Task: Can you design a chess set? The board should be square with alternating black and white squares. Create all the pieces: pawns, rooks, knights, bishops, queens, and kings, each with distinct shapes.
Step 4852:
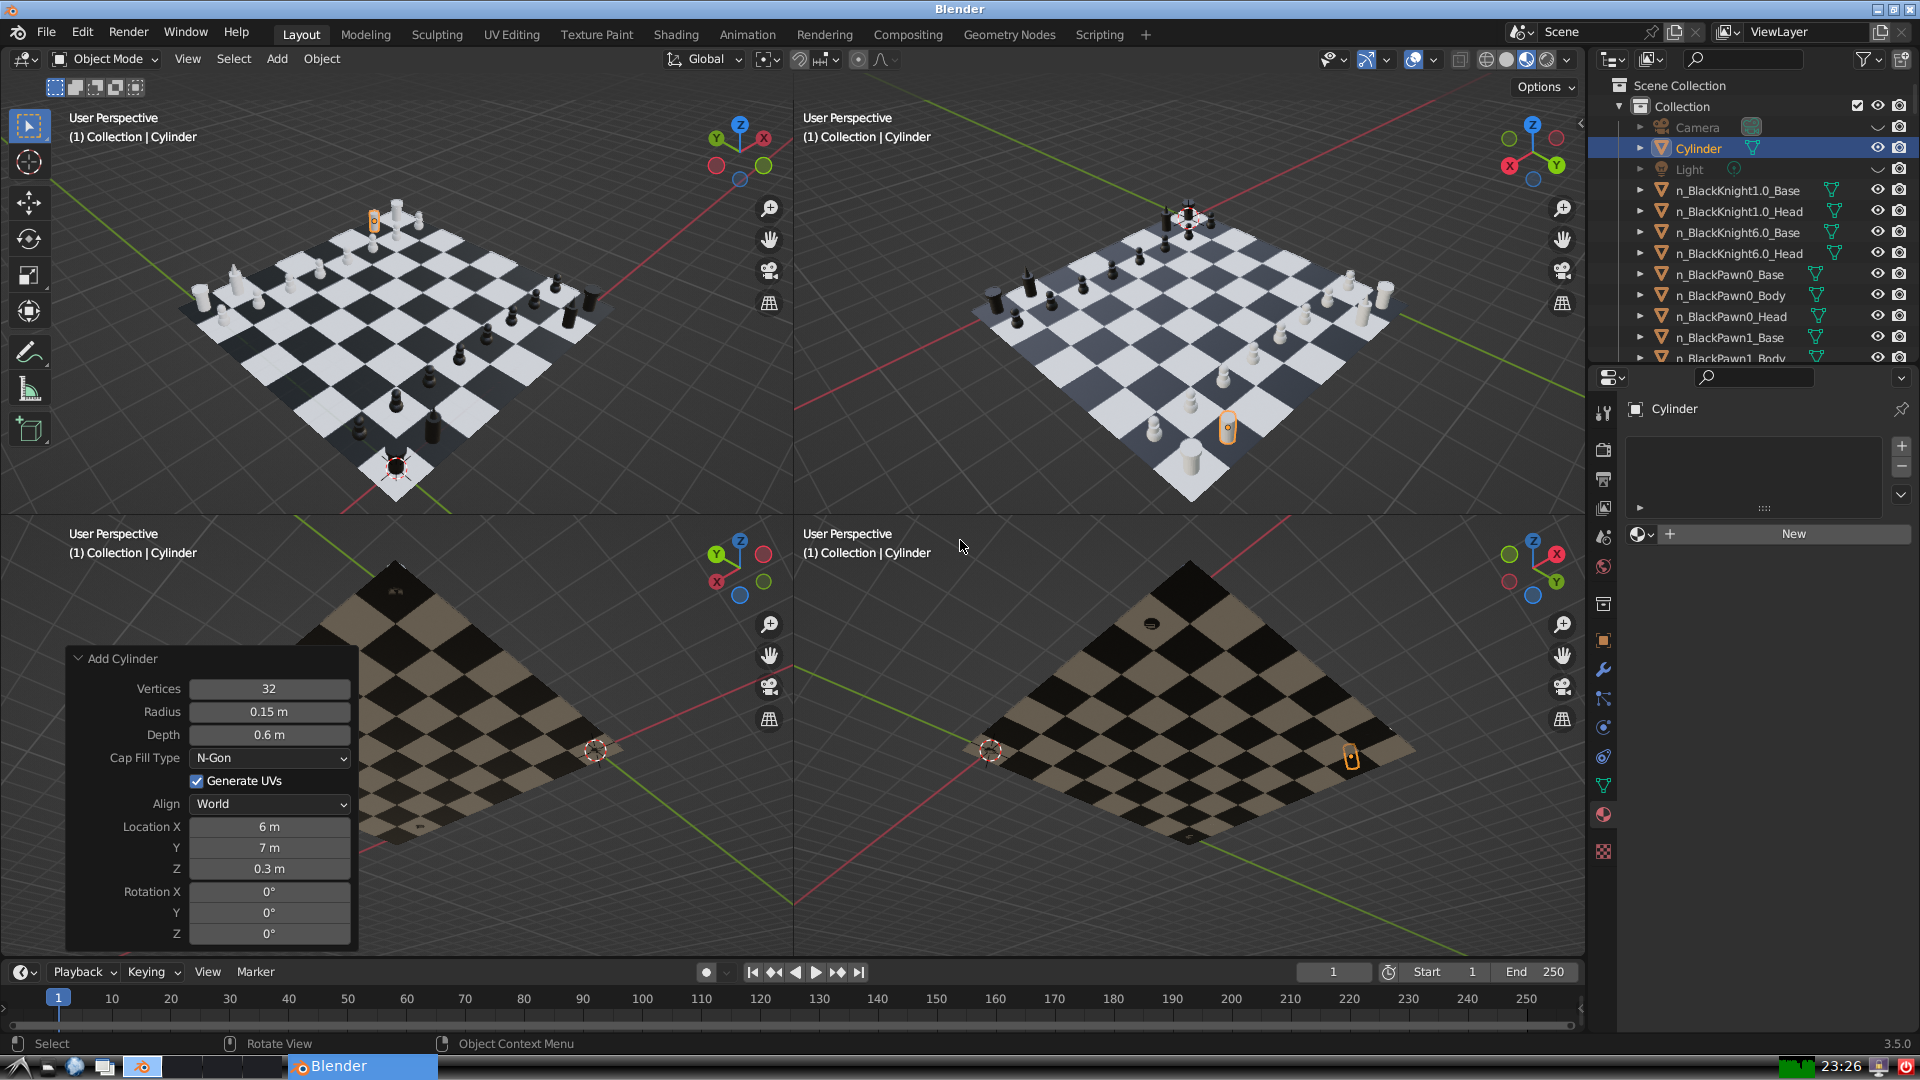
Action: {"mouse_move": [1608, 631]}